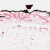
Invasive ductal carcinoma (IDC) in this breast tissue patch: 0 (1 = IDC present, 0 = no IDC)